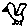
Label: bird